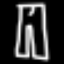
Label: pants